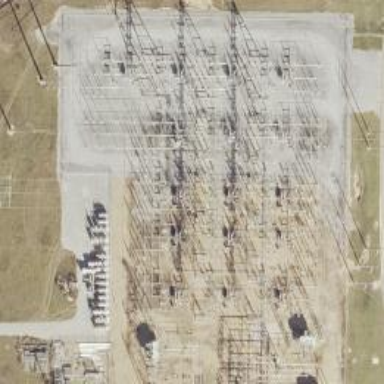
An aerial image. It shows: Switch used for power control.